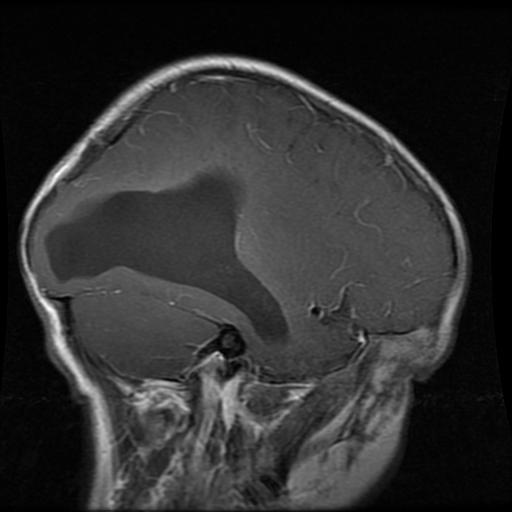
Label: glioma